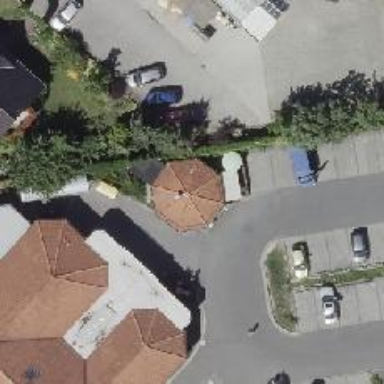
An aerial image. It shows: Fast food establishment.